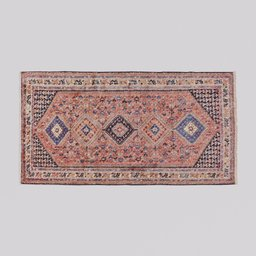
Label: decoration